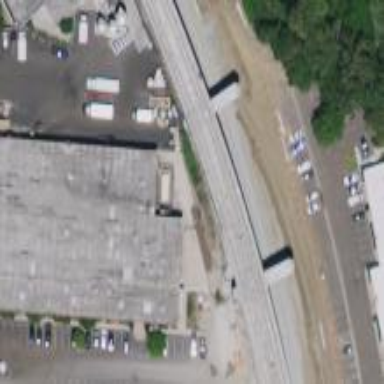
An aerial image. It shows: Industrial building.